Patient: sex M, age 17
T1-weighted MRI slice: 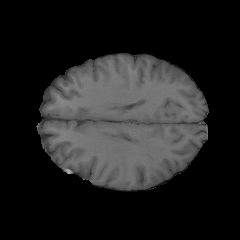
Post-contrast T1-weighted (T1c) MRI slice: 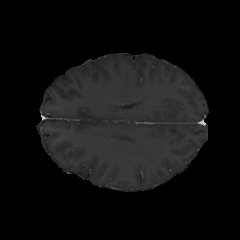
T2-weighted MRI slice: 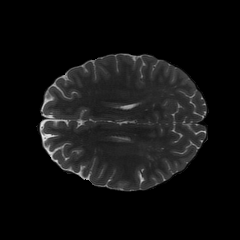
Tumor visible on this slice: no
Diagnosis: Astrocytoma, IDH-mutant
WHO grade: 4